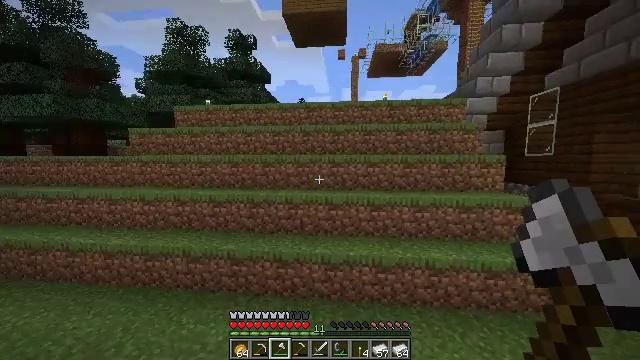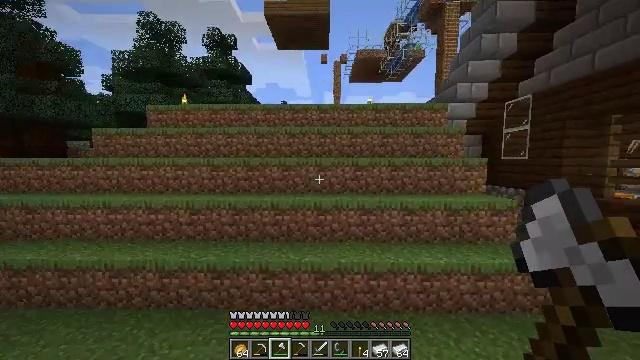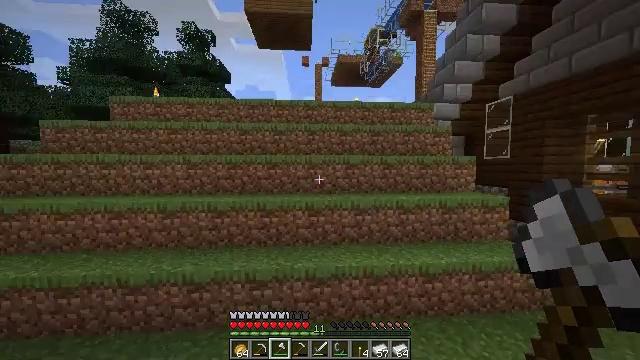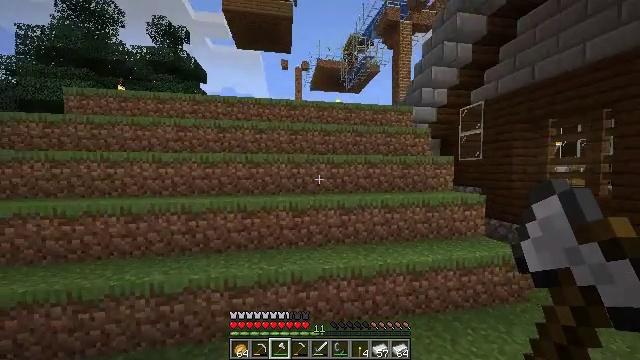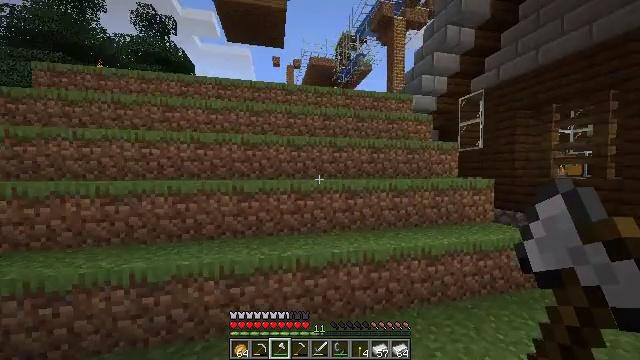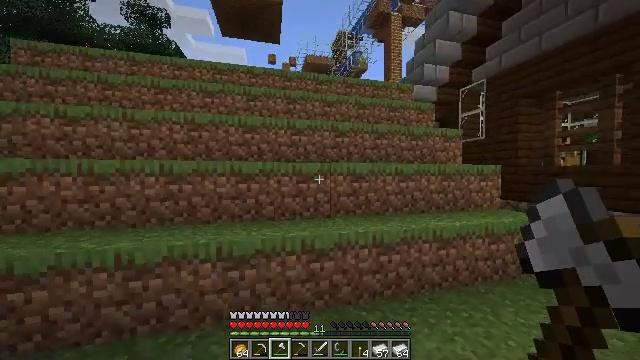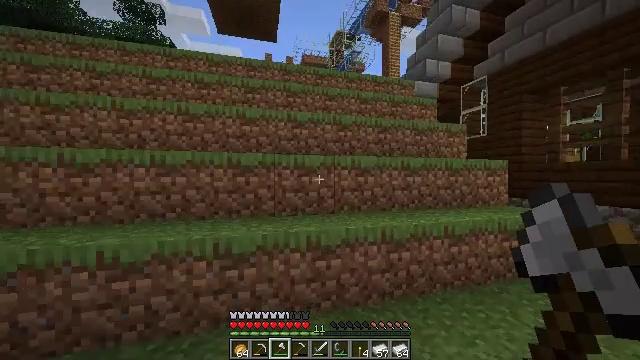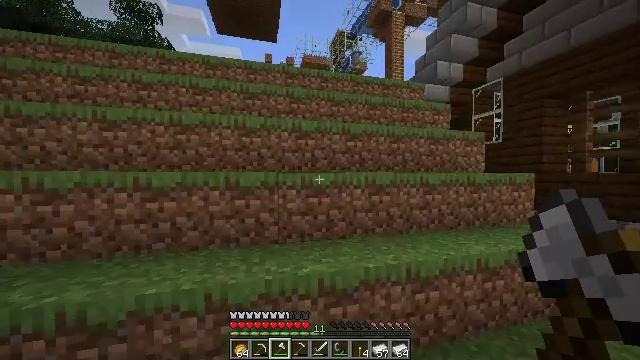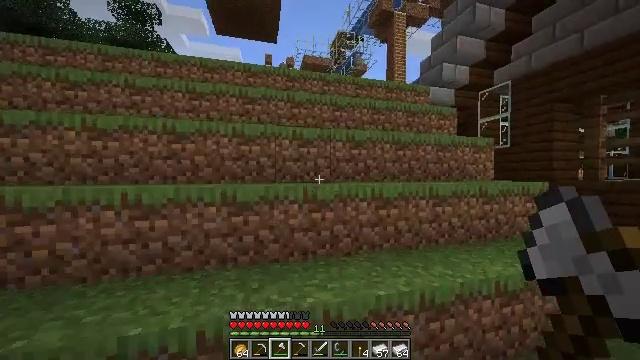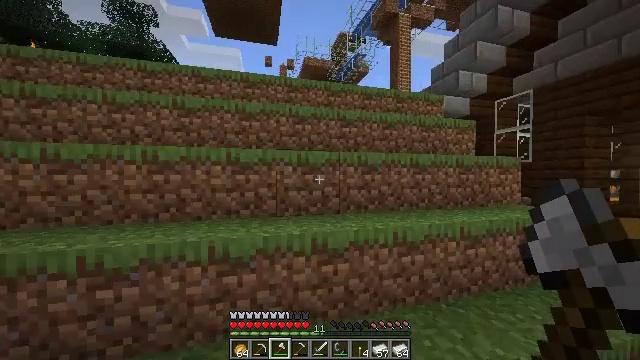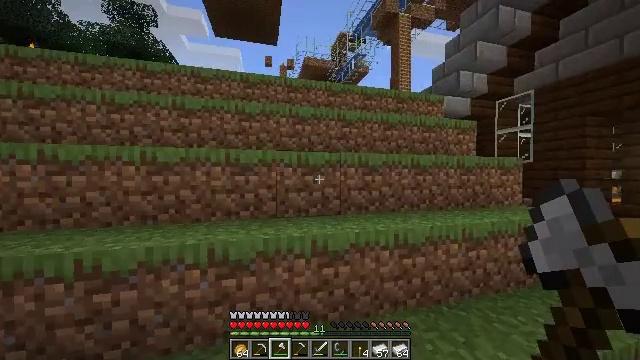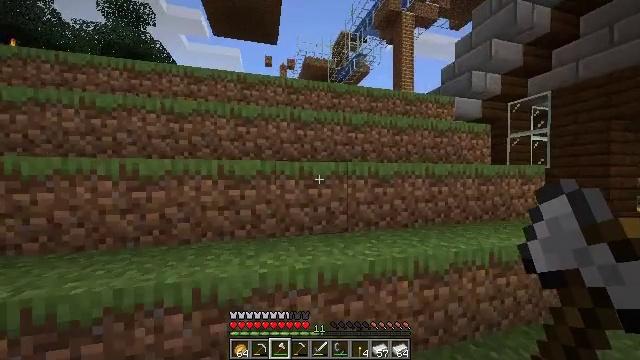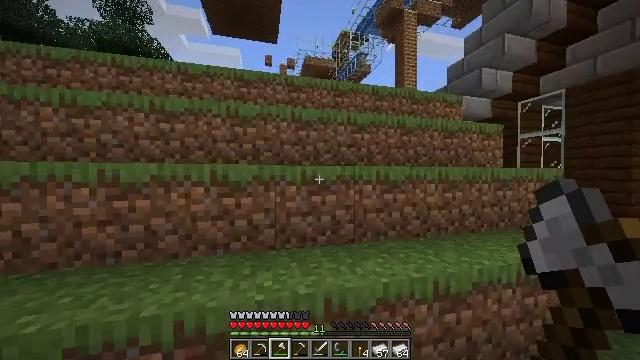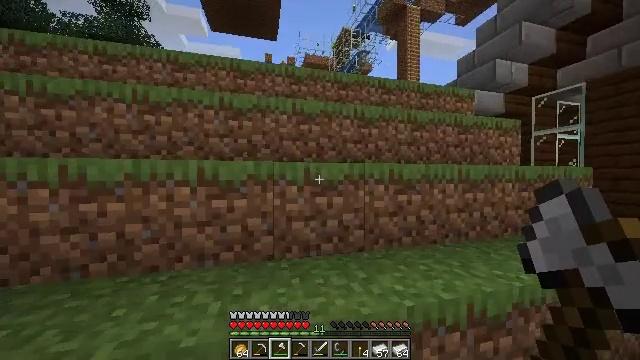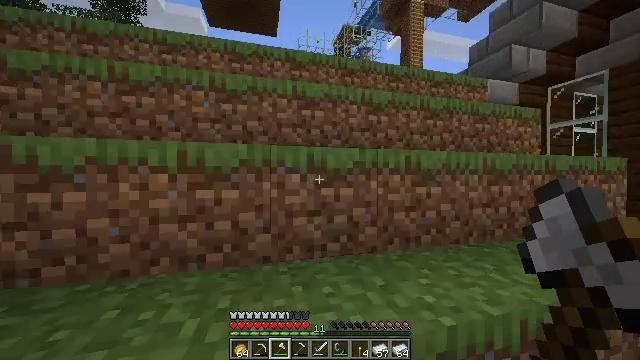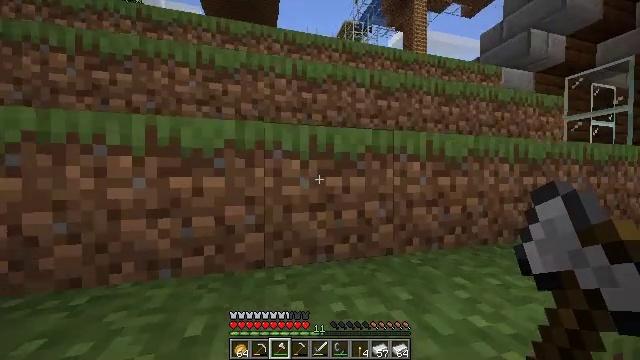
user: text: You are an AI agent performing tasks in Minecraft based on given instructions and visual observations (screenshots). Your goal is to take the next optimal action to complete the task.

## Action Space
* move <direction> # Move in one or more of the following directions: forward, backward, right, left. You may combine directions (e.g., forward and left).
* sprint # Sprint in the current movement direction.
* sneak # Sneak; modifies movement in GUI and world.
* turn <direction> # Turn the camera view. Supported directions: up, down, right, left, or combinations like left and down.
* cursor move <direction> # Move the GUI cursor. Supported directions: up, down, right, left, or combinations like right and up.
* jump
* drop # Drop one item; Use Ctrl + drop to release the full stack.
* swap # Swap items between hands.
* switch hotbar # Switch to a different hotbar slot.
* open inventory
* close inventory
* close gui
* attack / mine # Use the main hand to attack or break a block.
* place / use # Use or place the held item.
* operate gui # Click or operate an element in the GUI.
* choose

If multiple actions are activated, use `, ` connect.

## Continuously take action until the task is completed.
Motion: motion action
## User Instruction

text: Gather dirt.
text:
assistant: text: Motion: move forward, turn right, jump
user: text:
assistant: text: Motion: move forward, turn right and up, jump
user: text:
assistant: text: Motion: move forward, turn right and up, jump
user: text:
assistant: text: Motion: move forward, turn right, jump
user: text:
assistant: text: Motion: move forward, turn right, jump
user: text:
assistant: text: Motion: move forward, turn right, jump
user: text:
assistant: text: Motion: move forward, sprint, jump
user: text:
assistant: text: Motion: move forward, sprint, jump
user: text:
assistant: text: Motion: move forward, sprint, jump
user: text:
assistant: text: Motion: move forward, sprint, jump
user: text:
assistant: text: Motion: move forward, jump
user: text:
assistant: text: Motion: move forward, jump
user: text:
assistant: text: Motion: move forward, jump
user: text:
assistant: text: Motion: move forward, jump
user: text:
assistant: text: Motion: move forward, jump
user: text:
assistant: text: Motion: move forward, jump
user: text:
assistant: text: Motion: move forward, sprint, jump
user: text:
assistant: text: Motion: move forward, sprint, jump
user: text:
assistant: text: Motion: move forward, sprint, jump
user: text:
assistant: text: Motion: move forward, sprint, jump
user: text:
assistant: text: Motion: move forward, jump
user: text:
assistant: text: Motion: move forward, jump
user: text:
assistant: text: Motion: move forward, jump
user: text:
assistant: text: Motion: move forward, jump
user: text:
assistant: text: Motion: move forward, turn right and down, jump
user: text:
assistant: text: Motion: move forward, turn right and down, jump
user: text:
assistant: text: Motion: move forward, sprint, turn right and down, jump
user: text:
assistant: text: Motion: move forward, sprint, turn right and down, jump
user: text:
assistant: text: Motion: move forward, sprint, jump
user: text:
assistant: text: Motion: move forward, sprint, jump